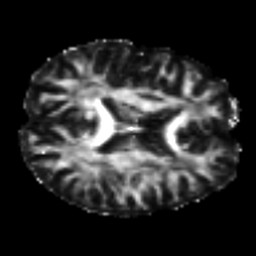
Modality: FA
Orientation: axial
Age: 24
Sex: male
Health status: healthy
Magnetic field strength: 3 T
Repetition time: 8.4 s
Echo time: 0.0926 s